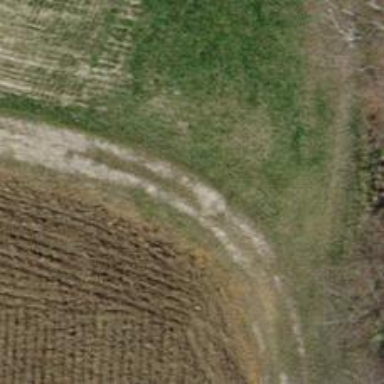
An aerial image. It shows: Compacted grade3 track.